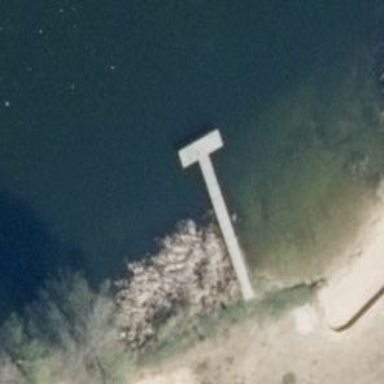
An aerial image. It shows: Man-made pier.